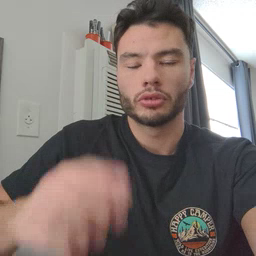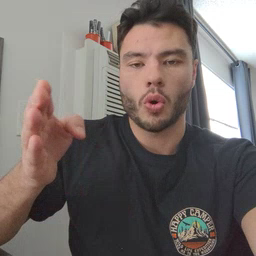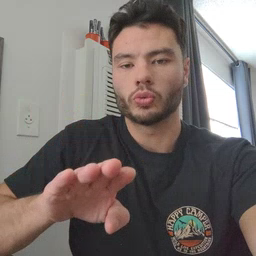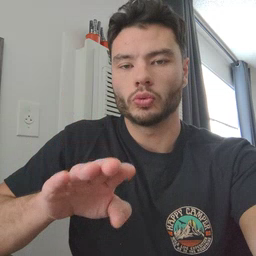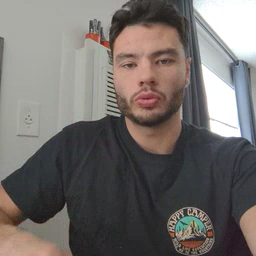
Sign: close